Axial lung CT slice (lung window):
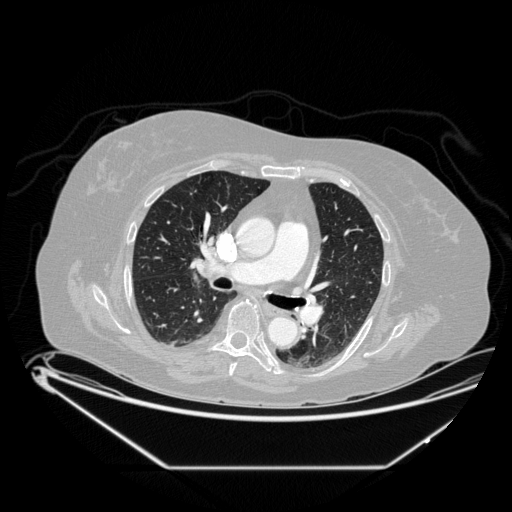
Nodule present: no